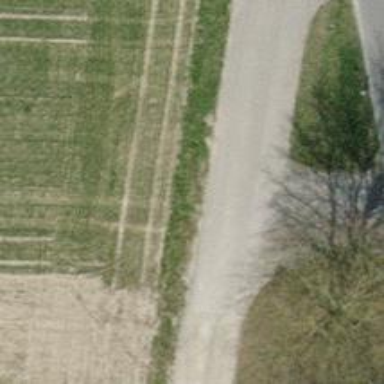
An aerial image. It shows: Asphalt track with grade1 quality.